Question: I am working on an Android app which has Google Drive but even though it compiles fine it crashes when I try and do anything.
This is a pre-existing, it hasn't been worked on in and was originally an Eclipse project. Someone reported so imported into Android Studio and fixed the bug however when I try and do anything with Google Drive I get the following app crash.
'''
Process: com.BoardiesITSolutions.PasswordManager, PID: 23121
java.lang.NoClassDefFoundError: Failed resolution of: Lcom/google/common/base/Preconditions;
at com.google.api.client.googleapis.extensions.android.accounts.GoogleAccountManager.<init>(GoogleAccountManager.java:41)
at com.google.api.client.googleapis.extensions.android.accounts.GoogleAccountManager.<init>(GoogleAccountManager.java:48)
at com.google.api.client.googleapis.extensions.android.gms.auth.GoogleAccountCredential.<init>(GoogleAccountCredential.java:78)
at com.google.api.client.googleapis.extensions.android.gms.auth.GoogleAccountCredential.usingOAuth2(GoogleAccountCredential.java:97)
at com.BoardiesITSolutions.PasswordManager.Settings$SynchronisationSettings.enableGoogleDrive(Settings.java:575)
at com.BoardiesITSolutions.PasswordManager.Settings$SynchronisationSettings.access$000(Settings.java:420)
at com.BoardiesITSolutions.PasswordManager.Settings$SynchronisationSettings$1.onPreferenceChange(Settings.java:510)
at android.preference.Preference.callChangeListener(Preference.java:928)
at android.preference.ListPreference.onDialogClosed(ListPreference.java:281)
at android.preference.DialogPreference.onDismiss(DialogPreference.java:391)
at android.app.Dialog$ListenersHandler.handleMessage(Dialog.java:1257)
at android.os.Handler.dispatchMessage(Handler.java:102)
at android.os.Looper.loop(Looper.java:135)
at android.app.ActivityThread.main(ActivityThread.java:5312)
at java.lang.reflect.Method.invoke(Native Method)
at java.lang.reflect.Method.invoke(Method.java:372)
at com.android.internal.os.ZygoteInit$MethodAndArgsCaller.run(ZygoteInit.java:901)
at com.android.internal.os.ZygoteInit.main(ZygoteInit.java:696)
Caused by: java.lang.ClassNotFoundException: Didn't find class "com.google.common.base.Preconditions" on path: DexPathList[[zip file "/data/app/com.BoardiesITSolutions.PasswordManager-1/base.apk"],nativeLibraryDirectories=[/vendor/lib, /system/lib]]
at dalvik.system.BaseDexClassLoader.findClass(BaseDexClassLoader.java:56)
at java.lang.ClassLoader.loadClass(ClassLoader.java:511)
at java.lang.ClassLoader.loadClass(ClassLoader.java:469)
at com.google.api.client.googleapis.extensions.android.accounts.GoogleAccountManager.<init>(GoogleAccountManager.java:41)
at com.google.api.client.googleapis.extensions.android.accounts.GoogleAccountManager.<init>(GoogleAccountManager.java:48)
at com.google.api.client.googleapis.extensions.android.gms.auth.GoogleAccountCredential.<init>(GoogleAccountCredential.java:78)
at com.google.api.client.googleapis.extensions.android.gms.auth.GoogleAccountCredential.usingOAuth2(GoogleAccountCredential.java:97)
at com.BoardiesITSolutions.PasswordManager.Settings$SynchronisationSettings.enableGoogleDrive(Settings.java:575)
at com.BoardiesITSolutions.PasswordManager.Settings$SynchronisationSettings.access$000(Settings.java:420)
at com.BoardiesITSolutions.PasswordManager.Settings$SynchronisationSettings$1.onPreferenceChange(Settings.java:510)
at android.preference.Preference.callChangeListener(Preference.java:928)
at android.preference.ListPreference.onDialogClosed(ListPreference.java:281)
at android.preference.DialogPreference.onDismiss(DialogPreference.java:391)
at android.app.Dialog$ListenersHandler.handleMessage(Dialog.java:1257)
at android.os.Handler.dispatchMessage(Handler.java:102)
at android.os.Looper.loop(Looper.java:135)
at android.app.ActivityThread.main(ActivityThread.java:5312)
at java.lang.reflect.Method.invoke(Native Method)
at java.lang.reflect.Method.invoke(Method.java:372)
at com.android.internal.os.ZygoteInit$MethodAndArgsCaller.run(ZygoteInit.java:901)
at com.android.internal.os.ZygoteInit.main(ZygoteInit.java:696)
Suppressed: java.lang.ClassNotFoundException: com.google.common.base.Preconditions
at java.lang.Class.classForName(Native Method)
at java.lang.BootClassLoader.findClass(ClassLoader.java:781)
at java.lang.BootClassLoader.loadClass(ClassLoader.java:841)
at java.lang.ClassLoader.loadClass(ClassLoader.java:504)
... 19 more
Caused by: java.lang.NoClassDefFoundError: Class not found using the boot class loader; no stack available
'''
Below is the part of the code that crashes:
'''
private void enableGoogleDrive()
{
credential = GoogleAccountCredential.usingOAuth2(context, DriveScopes.DRIVE);
startActivityForResult(credential.newChooseAccountIntent(), REQUEST_ACCOUNT_PICKER);
}
'''
Its the 'credential = ...' that is causing the crash.
Below is my build.gradle file
'''
apply plugin: 'com.android.application'
android {
compileOptions.encoding = 'ISO-8859-1'
compileSdkVersion 21
buildToolsVersion "21.1.2"
packagingOptions {
exclude 'META-INF/LICENSE.txt'
exclude 'META-INF/NOTICE.txt'
exclude 'META-INF/LICENSE'
exclude 'META-INF/NOTICE'
}
defaultConfig {
applicationId "com.BoardiesITSolutions.PasswordManager"
minSdkVersion 14
targetSdkVersion 21
compileOptions {
sourceCompatibility JavaVersion.VERSION_1_5
targetCompatibility JavaVersion.VERSION_1_5
}
}
buildTypes {
release {
minifyEnabled false
proguardFiles getDefaultProguardFile('proguard-android.txt'), 'proguard-rules.txt'
}
}
repositories {
mavenLocal()
}
}
dependencies {
compile fileTree(dir: 'libs', include: ['*.jar'])
compile ('com.google.android.gms:play-services:7.0.0') {
exclude module: 'support-v4'
}
compile files('libs/commons-codec-1.4.jar');
compile files('libs/google-api-services-drive-v2-rev30-1.12.0-beta.jar')
compile ('com.android.support:appcompat-v7:21.0.0') {
exclude module: 'support-v4'
}
//compile 'com.android.support:support-v4:21.0.0'
compile ('com.BoardiesITSolutions:CritiMon:1.0') {
exclude module: 'support-v4'
}
compile ('com.BoardiesITSolutions:Library:1.1') {
exclude module: 'support-v4'
}
}
'''
## Update
I've found there is was a jar library I was missing. I've added this jar called google-collect-1.0.jar and rebuilt. When I run the above code it now works and I get a list of Google accounts that I select. However, when it then tries to do something with Drive I now get a different error.
'FileList file = service.files().list().execute();'
On the above line is what causes the crash. service is created by calling
'''
credential.setSelectedAccountName(settings.getString("google_drive_account_name", ""));
Drive service = getDriveService(credential);
'''
getDriveService is as follows:
'''
private Drive getDriveService(GoogleAccountCredential credential)
{
return new Drive.Builder(AndroidHttp.newCompatibleTransport(), new GsonFactory(), credential).build();
}
'''
The error I now get is:
'''
java.lang.NoClassDefFoundError: Failed resolution of: Lcom/google/common/primitives/UnsignedInteger;
at com.google.api.client.util.Data.<clinit>(Data.java:81)
at com.google.api.client.util.FieldInfo.<init>(FieldInfo.java:131)
at com.google.api.client.util.FieldInfo.of(FieldInfo.java:104)
at com.google.api.client.util.ClassInfo.<init>(ClassInfo.java:174)
at com.google.api.client.util.ClassInfo.of(ClassInfo.java:92)
at com.google.api.client.util.GenericData.<init>(GenericData.java:79)
at com.google.api.client.util.GenericData.<init>(GenericData.java:61)
at com.google.api.client.googleapis.services.AbstractGoogleClientRequest.<init>(AbstractGoogleClientRequest.java:101)
at com.google.api.client.googleapis.services.json.AbstractGoogleJsonClientRequest.<init>(AbstractGoogleJsonClientRequest.java:57)
at com.google.api.services.drive.DriveRequest.<init>(DriveRequest.java:51)
at com.google.api.services.drive.Drive$Files$List.<init>(Drive.java:2914)
at com.google.api.services.drive.Drive$Files.list(Drive.java:2904)
at com.BoardiesITSolutions.PasswordManager.Classes.DriveSync$1.run(DriveSync.java:137)
at java.lang.Thread.run(Thread.java:818)
Caused by: java.lang.ClassNotFoundException: Didn't find class "com.google.common.primitives.UnsignedInteger" on path: DexPathList[[zip file "/data/app/com.BoardiesITSolutions.PasswordManager-1/base.apk"],nativeLibraryDirectories=[/vendor/lib, /system/lib]]
at dalvik.system.BaseDexClassLoader.findClass(BaseDexClassLoader.java:56)
at java.lang.ClassLoader.loadClass(ClassLoader.java:511)
at java.lang.ClassLoader.loadClass(ClassLoader.java:469)
at com.google.api.client.util.Data.<clinit>(Data.java:81)
at com.google.api.client.util.FieldInfo.<init>(FieldInfo.java:131)
at com.google.api.client.util.FieldInfo.of(FieldInfo.java:104)
at com.google.api.client.util.ClassInfo.<init>(ClassInfo.java:174)
at com.google.api.client.util.ClassInfo.of(ClassInfo.java:92)
at com.google.api.client.util.GenericData.<init>(GenericData.java:79)
at com.google.api.client.util.GenericData.<init>(GenericData.java:61)
at com.google.api.client.googleapis.services.AbstractGoogleClientRequest.<init>(AbstractGoogleClientRequest.java:101)
at com.google.api.client.googleapis.services.json.AbstractGoogleJsonClientRequest.<init>(AbstractGoogleJsonClientRequest.java:57)
at com.google.api.services.drive.DriveRequest.<init>(DriveRequest.java:51)
at com.google.api.services.drive.Drive$Files$List.<init>(Drive.java:2914)
at com.google.api.services.drive.Drive$Files.list(Drive.java:2904)
at com.BoardiesITSolutions.PasswordManager.Classes.DriveSync$1.run(DriveSync.java:137)
at java.lang.Thread.run(Thread.java:818)
Suppressed: java.lang.ClassNotFoundException: com.google.common.primitives.UnsignedInteger
at java.lang.Class.classForName(Native Method)
at java.lang.BootClassLoader.findClass(ClassLoader.java:781)
at java.lang.BootClassLoader.loadClass(ClassLoader.java:841)
at java.lang.ClassLoader.loadClass(ClassLoader.java:504)
... 15 more
Caused by: java.lang.NoClassDefFoundError: Class not found using the boot class loader; no stack available
'''
## Update 2
I think I have made some progress but I'm still getting a crash although different now.
Below is how my gradle file now looks
'''
buildscript {
repositories {
jcenter()
}
dependencies {
classpath 'com.android.tools.build:gradle:1.1.0'
}
}
apply plugin: 'com.android.application'
android {
compileOptions.encoding = 'ISO-8859-1'
compileSdkVersion 21
buildToolsVersion "21.1.2"
packagingOptions {
exclude 'META-INF/LICENSE.txt'
exclude 'META-INF/NOTICE.txt'
exclude 'META-INF/LICENSE'
exclude 'META-INF/NOTICE'
exclude 'README'
exclude 'com.google.api.client.json.JsonFactory.class'
//exclude 'GwtCompatible.class'
/*exclude 'META-INF/DEPENDENCIES.txt'
exclude 'META-INF/DEPENDENCIES'
exclude 'META-INF/dependencies.txt'
exclude 'META-INF/license.txt'
exclude 'META-INF/LGPL2.1'
exclude 'META-INF/notice.txt'
exclude 'com.google.api.client.auth.oauth2.AuthorizationCodeFlow.class'
}
defaultConfig {
applicationId "com.BoardiesITSolutions.PasswordManager"
minSdkVersion 14
targetSdkVersion 21
}
buildTypes {
release {
minifyEnabled false
proguardFiles getDefaultProguardFile('proguard-android.txt'), 'proguard-rules.txt'
}
}
repositories {
mavenLocal()
mavenCentral()
}
}
dependencies {
compile fileTree(dir: 'libs', include: ['*.jar'])
compile('com.google.android.gms:play-services:7.0.0') {
exclude module: 'support-v4'
}
compile('com.google.http-client:google-http-client:1.18.0-rc') {
exclude group: 'xpp3'
exclude group: 'org.apache.httpcomponents'
exclude group: 'junit'
exclude group: 'com.google.android'
}
compile('com.google.http-client:google-http-client-jackson2:1.18.0-rc')
compile('com.android.support:appcompat-v7:21.0.0') {
exclude module: 'support-v4'
}
compile('com.BoardiesITSolutions:CritiMon:1.0') {
exclude module: 'support-v4'
}
compile('com.BoardiesITSolutions:Library:1.1') {
}
compile ('com.google.api-client:google-api-client-android:1.18.0-rc') {
}
compile ('com.google.http-client:google-http-client-gson:1.18.0-rc') {
}
}
'''
Below is a screenshot of what my libs directory contains

The error that I am now getting is:
'''
Process: com.BoardiesITSolutions.PasswordManager, PID: 25495
java.lang.NoSuchMethodError: No direct method <init>(Lcom/google/api/client/http/HttpTransport;Lcom/google/api/client/http/HttpRequestInitializer;Ljava/lang/String;Ljava/lang/String;Lcom/google/api/client/json/JsonObjectParser;Lcom/google/api/client/googleapis/services/GoogleClientRequestInitializer;Ljava/lang/String;Z)V in class Lcom/google/api/client/googleapis/services/json/AbstractGoogleJsonClient; or its super classes (declaration of 'com.google.api.client.googleapis.services.json.AbstractGoogleJsonClient' appears in /data/app/com.BoardiesITSolutions.PasswordManager-2/base.apk)
at com.google.api.services.drive.Drive.<init>(Drive.java:135)
at com.google.api.services.drive.Drive$Builder.build(Drive.java:6542)
at com.BoardiesITSolutions.PasswordManager.Classes.DriveSync.getDriveService(DriveSync.java:365)
at com.BoardiesITSolutions.PasswordManager.Classes.DriveSync.access$000(DriveSync.java:65)
at com.BoardiesITSolutions.PasswordManager.Classes.DriveSync$1.run(DriveSync.java:134)
at java.lang.Thread.run(Thread.java:818)
'''
I cannot see what is wrong with this at all, everything I try seems to result in the same problem. Everything compiles fine its just when the code executes it crashes.
The line that it crashes on now is below:
'''
return new Drive.Builder(AndroidHttp.newCompatibleTransport(), new GsonFactory(), credential).build();
'''
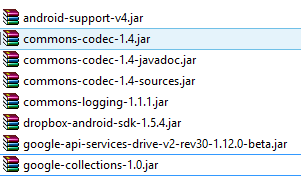
Answer: I have finally figured out a solution. Below is a screenshot of the libraries in my libs folder

Below is my gradle file
'''
buildscript {
repositories {
jcenter()
}
dependencies {
classpath 'com.android.tools.build:gradle:1.1.0'
}
}
apply plugin: 'com.android.application'
android {
compileOptions.encoding = 'ISO-8859-1'
compileSdkVersion 21
buildToolsVersion "21.1.2"
packagingOptions {
exclude 'META-INF/LICENSE.txt'
exclude 'META-INF/NOTICE.txt'
exclude 'META-INF/LICENSE'
exclude 'META-INF/NOTICE'
exclude 'com.google.gson.JsonSerializer'
exclude 'constant-values.html'
exclude 'overview-summary.html'
exclude 'package-list'
exclude 'overview-tree.html'
exclude 'allclasses-frame.html'
exclude 'allclasses-noframe.html'
exclude 'stylesheet.css'
exclude 'index-all.html'
exclude 'deprecated-list.html'
exclude 'index.html'
exclude 'overview-frame.html'
exclude 'help-doc.html'
}
defaultConfig {
applicationId "com.BoardiesITSolutions.PasswordManager"
minSdkVersion 14
targetSdkVersion 21
multiDexEnabled = true
}
buildTypes {
release {
minifyEnabled false
proguardFiles getDefaultProguardFile('proguard-android.txt'), 'proguard-rules.txt'
}
}
repositories {
mavenLocal()
mavenCentral()
}
lintOptions {
checkReleaseBuilds false
abortOnError false
}
}
dependencies {
compile ('com.google.android.gms:play-services-ads:7.0.0') {
exclude module: 'support-v4'
}
compile ('com.google.android.gms:play-services-drive:7.0.0') {
exclude module: 'support-v4'
}
compile fileTree(dir: 'libs', include: ['*.jar'])
compile('com.google.android.gms:play-services:7.0.0') {
exclude module: 'support-v4'
}
compile 'com.google.guava:guava:17.0'
compile('com.android.support:appcompat-v7:21.0.0') {
exclude module: 'support-v4'
}
compile('com.BoardiesITSolutions:CritiMon:1.0') {
exclude module: 'support-v4'
}
compile('com.BoardiesITSolutions:Library:1.1') {
}
}
'''